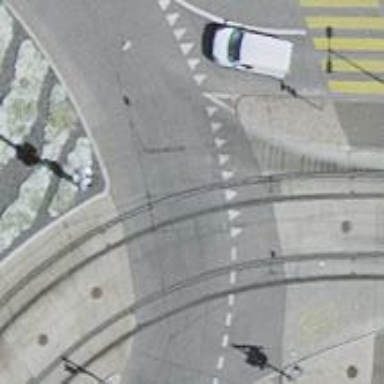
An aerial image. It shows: Tram level crossing on railway.